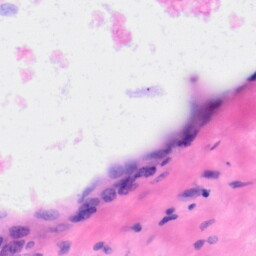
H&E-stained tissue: Liver